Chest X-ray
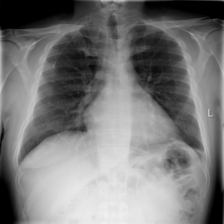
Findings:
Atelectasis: positive
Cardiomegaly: negative
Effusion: negative
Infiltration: positive
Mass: negative
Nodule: negative
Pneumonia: negative
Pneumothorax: negative
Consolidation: negative
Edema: negative
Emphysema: negative
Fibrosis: negative
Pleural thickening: negative
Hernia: negative